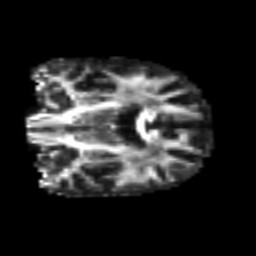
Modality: FA
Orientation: coronal
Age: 60
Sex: female
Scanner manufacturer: siemens
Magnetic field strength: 3 T
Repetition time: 4.999 s
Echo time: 0.07946 s